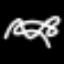
Label: squiggle